Aerial crown-view tile of a tropical tree (Barro Colorado Island, Panama), acquired 20241014:
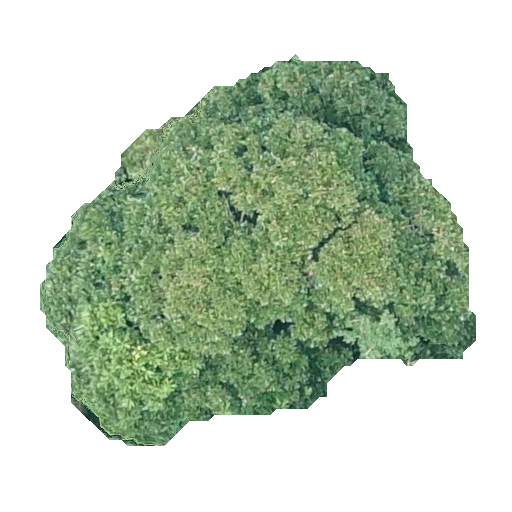
Species: Dipteryx oleifera
GBIF accepted scientific name: Dipteryx oleifera
Crown area: 177.073 m²